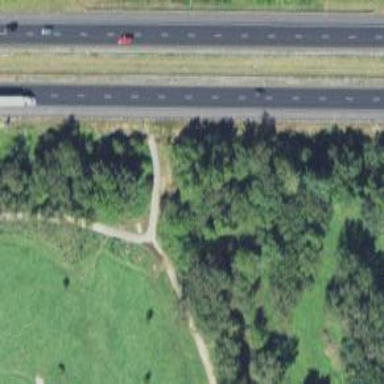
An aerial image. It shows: Asphalt path with excellent trail visibility.